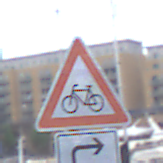
Verkehrszeichen: RadverkehrRechts
Zusatzzeichen unten: RichtungsangabeDurchPfeile5
Umgebung: Outdoor, Urban
Tageszeit: MorningAfternoon
Wetter: Overcast
Licht: Natural
Jahreszeit: NotSpecified
Kontrast: LowContrast